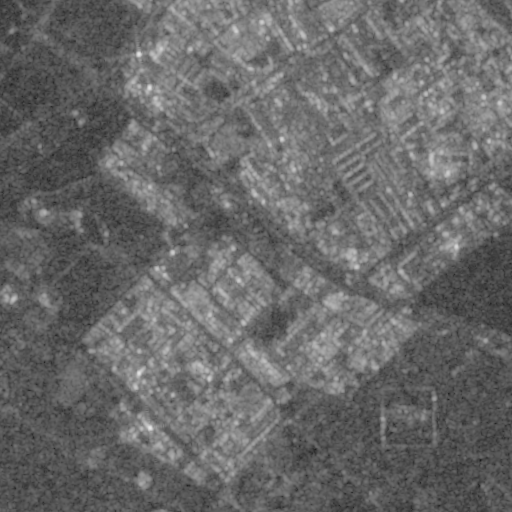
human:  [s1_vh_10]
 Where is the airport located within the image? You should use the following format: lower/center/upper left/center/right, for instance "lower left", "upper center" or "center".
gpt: The airport is located in the upper left of the image.
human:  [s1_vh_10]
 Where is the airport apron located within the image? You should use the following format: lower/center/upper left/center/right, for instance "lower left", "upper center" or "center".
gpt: The airport apron is located in the center left of the image.
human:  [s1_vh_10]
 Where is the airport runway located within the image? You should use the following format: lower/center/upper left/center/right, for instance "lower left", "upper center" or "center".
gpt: The airport runway is located in the center left of the image.
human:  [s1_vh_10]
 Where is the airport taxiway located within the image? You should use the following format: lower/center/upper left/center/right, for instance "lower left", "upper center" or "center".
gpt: The airport taxiway is located in the center left of the image.
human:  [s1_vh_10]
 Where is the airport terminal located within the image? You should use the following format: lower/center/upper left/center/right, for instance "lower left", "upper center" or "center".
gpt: The airport terminal is located in the center left of the image.
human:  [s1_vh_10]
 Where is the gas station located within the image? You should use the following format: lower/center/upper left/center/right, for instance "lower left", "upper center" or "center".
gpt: The gas station is located in the upper left of the image.
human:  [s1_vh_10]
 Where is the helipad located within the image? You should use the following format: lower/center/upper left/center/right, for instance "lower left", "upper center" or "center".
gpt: The helipad is located in the center left of the image.
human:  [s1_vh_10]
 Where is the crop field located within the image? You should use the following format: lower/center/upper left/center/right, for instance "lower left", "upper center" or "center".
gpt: There is no crop field in the image.

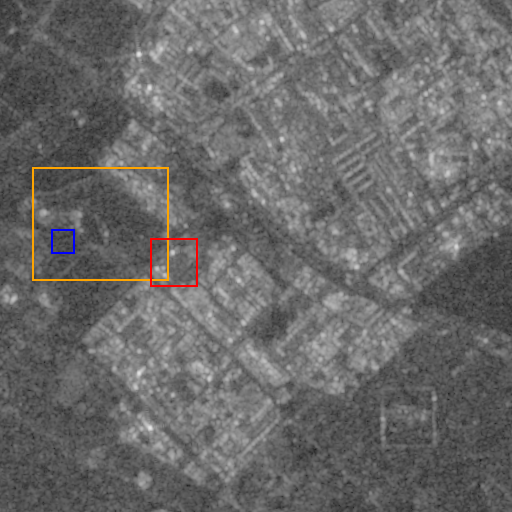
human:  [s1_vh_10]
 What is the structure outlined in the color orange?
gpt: The structure outlined in orange is an airport.
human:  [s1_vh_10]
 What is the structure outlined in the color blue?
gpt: The structure outlined in blue is an airport apron.
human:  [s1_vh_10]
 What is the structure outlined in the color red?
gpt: The structure outlined in red is a parking lot.
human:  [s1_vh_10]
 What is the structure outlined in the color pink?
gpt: There is no pink outline.